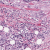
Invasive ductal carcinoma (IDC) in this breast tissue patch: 1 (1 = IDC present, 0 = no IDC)